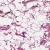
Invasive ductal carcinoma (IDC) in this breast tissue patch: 0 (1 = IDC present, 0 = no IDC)